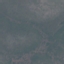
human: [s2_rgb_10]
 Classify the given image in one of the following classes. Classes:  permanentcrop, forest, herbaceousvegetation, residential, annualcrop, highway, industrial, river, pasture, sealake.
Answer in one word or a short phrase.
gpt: HerbaceousVegetation